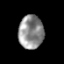
Tissue: prostate
Cell type: T cells
Senescence score: 0.2655
Nuclear area (px): 812
Mean DAPI intensity: 143.92